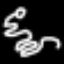
Label: frog